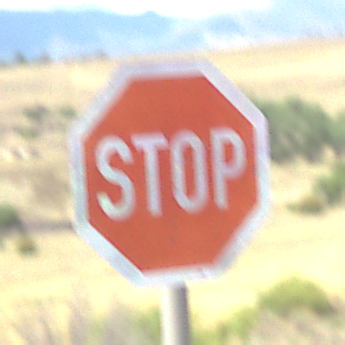
Verkehrszeichen: Stop
Umgebung: Outdoor, Nature
Tageszeit: Midday
Wetter: PartlyCloudy
Licht: Natural
Jahreszeit: NotSpecified
Kontrast: HighContrast